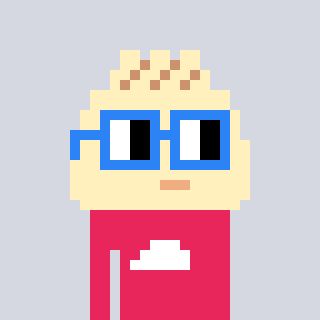
a pixel art character with square blue glasses, a porkbao-shaped head and a redpinkish-colored body on a cool background